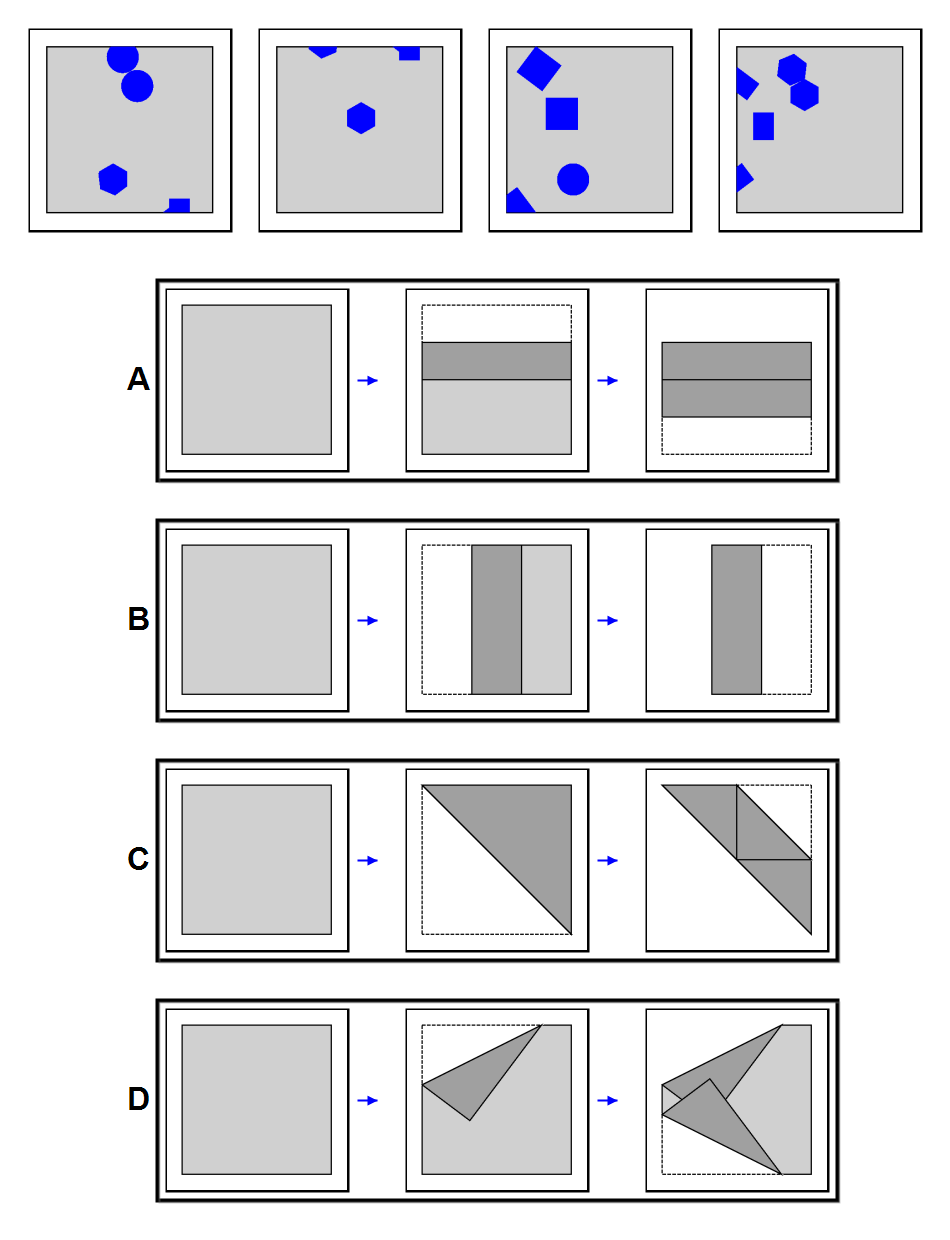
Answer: D